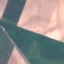
Land use / land cover: AnnualCrop